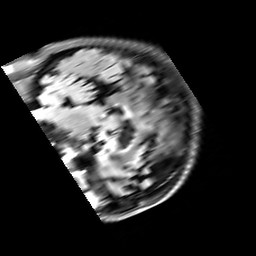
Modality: FLAIR
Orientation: sagittal
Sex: female
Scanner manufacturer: siemens
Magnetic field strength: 3 T
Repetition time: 10 s
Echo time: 0.09 s